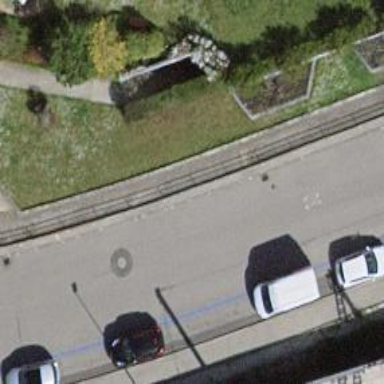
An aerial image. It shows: Entrance with barrier.